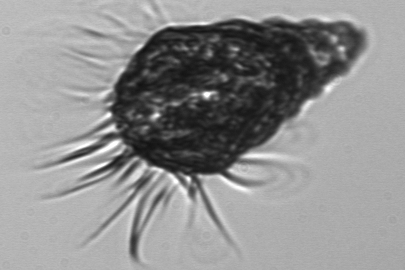
Label: Laboea_strobila